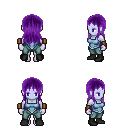
a pixel art fantasy rpg character, female body template, dark elf, purple skin, blue vest, teal pants, purple unkempt hairstyle, leather bracers, black shoes, four views (front, back, left, right), 2x2 character sprite sheet, small pixel art, hard edges, no anti-aliasing